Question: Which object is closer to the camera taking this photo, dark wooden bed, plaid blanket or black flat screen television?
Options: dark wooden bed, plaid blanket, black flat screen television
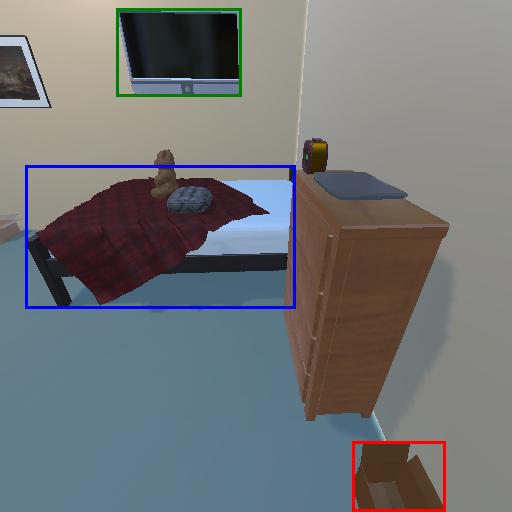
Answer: dark wooden bed, plaid blanket